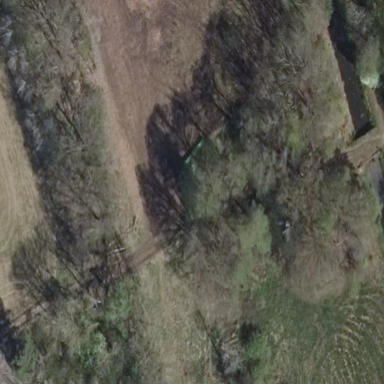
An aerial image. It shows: Deciduous broadleaved woodland.